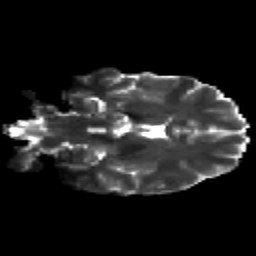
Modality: T2w
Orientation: coronal
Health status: healthy
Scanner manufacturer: siemens
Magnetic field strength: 3 T
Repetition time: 12 s
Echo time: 0.092 s